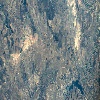
Label: land